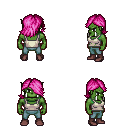
a pixel art fantasy rpg character, male body template, orc, green skin, white pirate shirt, teal pants, pink swoop hairstyle, maroon shoes, four views (front, back, left, right), 2x2 character sprite sheet, small pixel art, hard edges, no anti-aliasing